Interaction volume radius: 10 \u00c5
Interaction volume height: 25 \u00c5
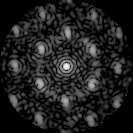
Disorder parameter: 0.503